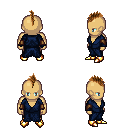
a pixel art fantasy rpg character, male body template, human, tanned skin, blue robe, gold greaves, brown mohawk hairstyle, leather bracers, gold boots, four views (front, back, left, right), 2x2 character sprite sheet, small pixel art, hard edges, no anti-aliasing